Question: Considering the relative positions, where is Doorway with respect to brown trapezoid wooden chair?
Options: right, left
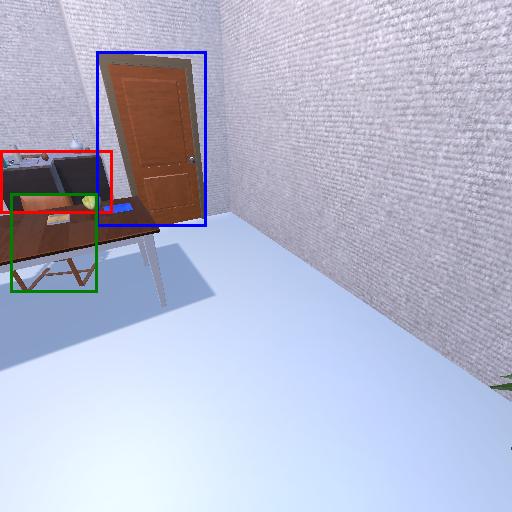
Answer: right